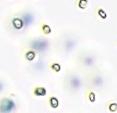
Label: Phaeocystis